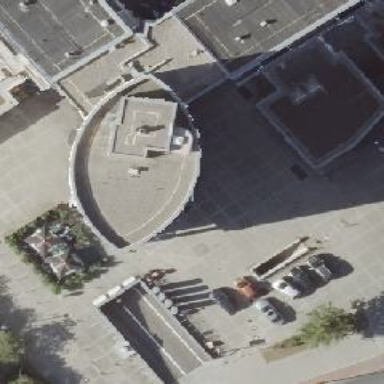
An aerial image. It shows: Building with flat roof.